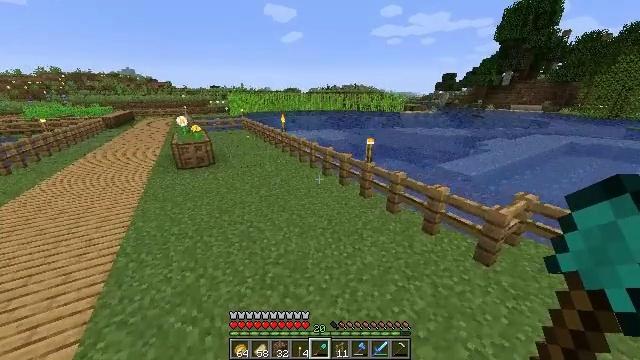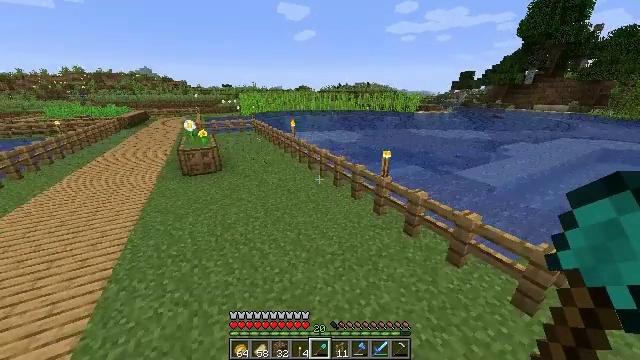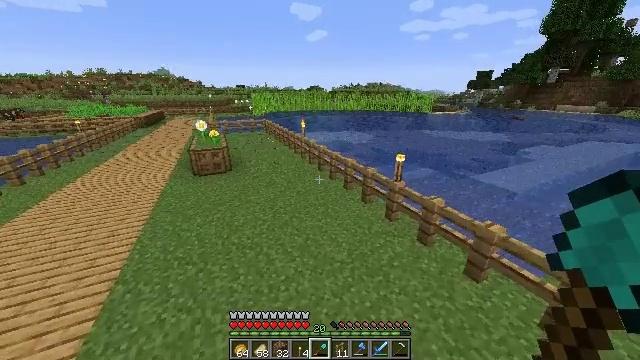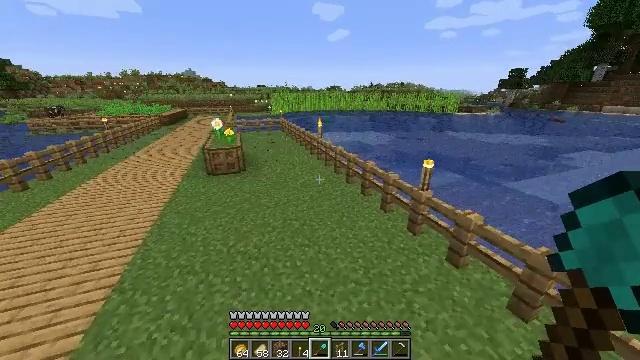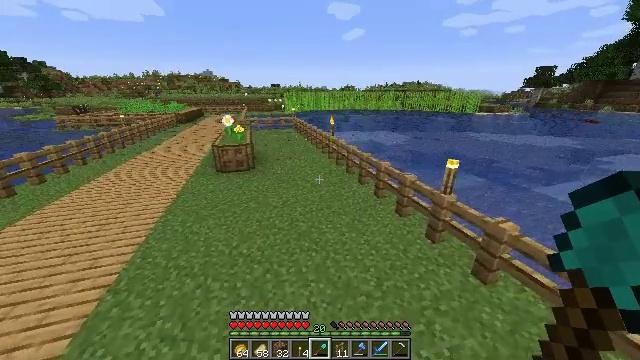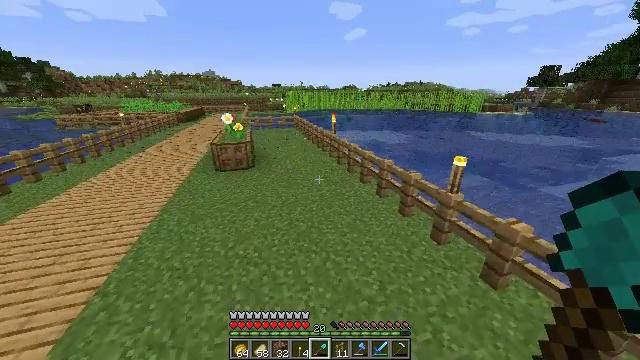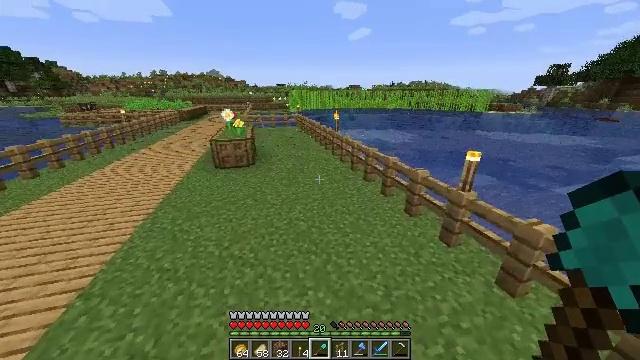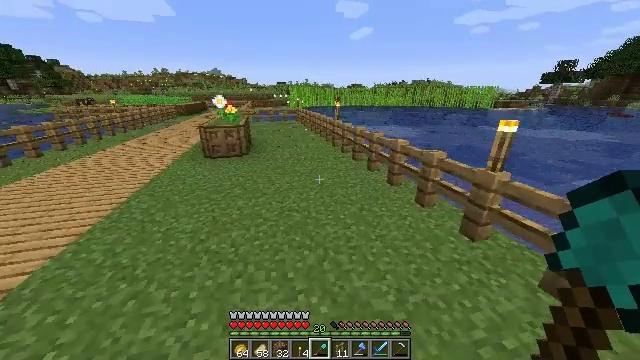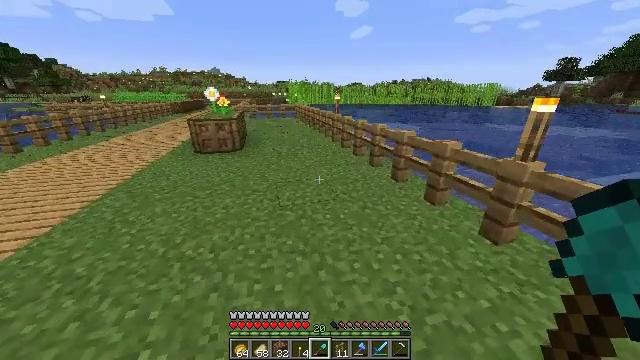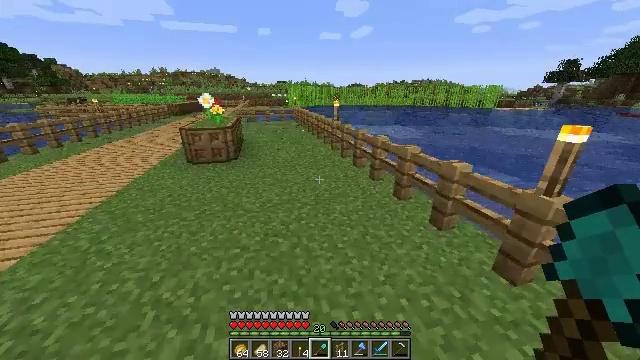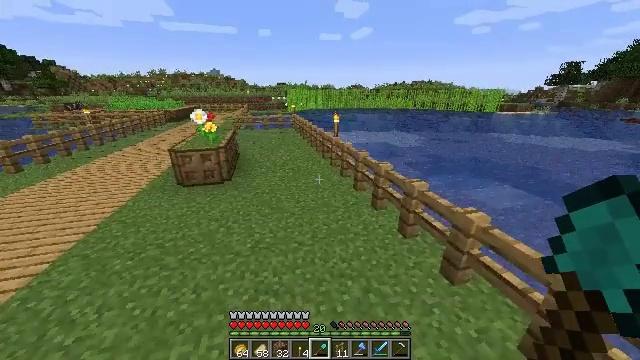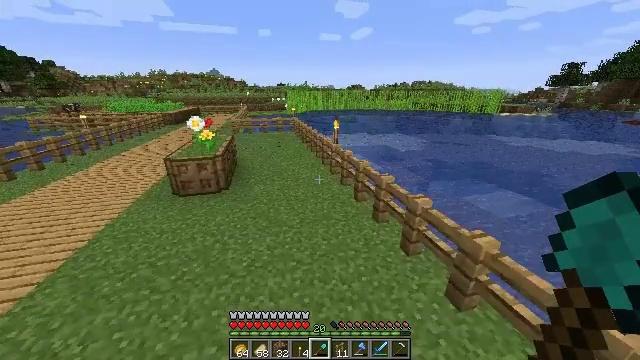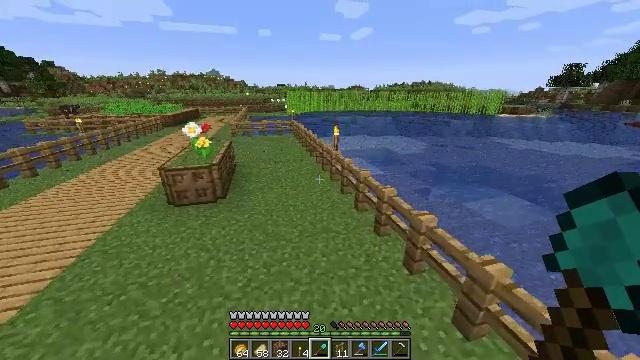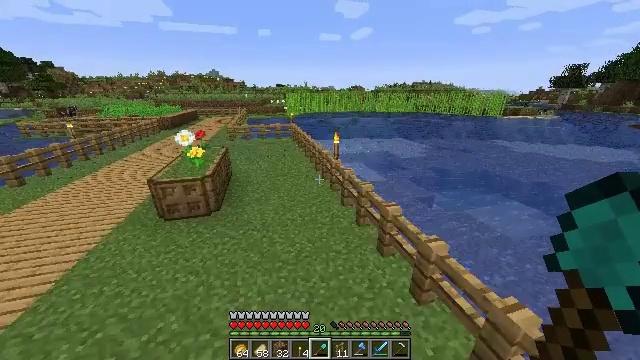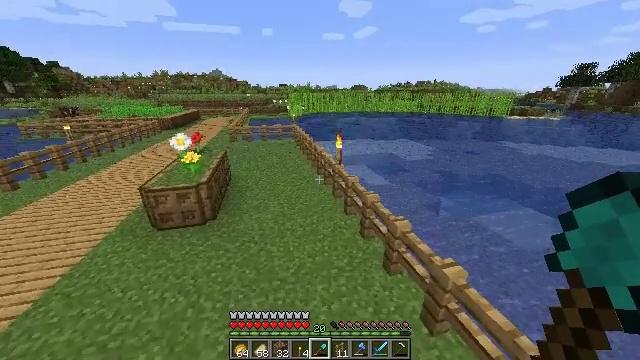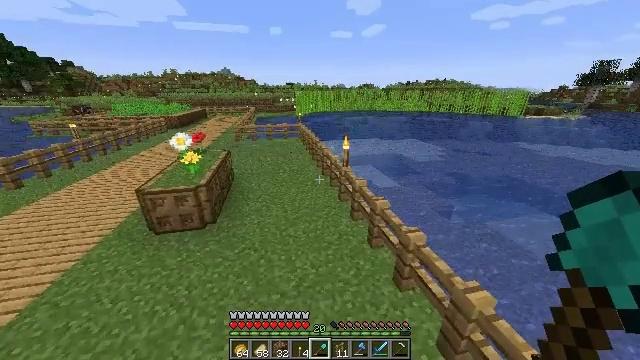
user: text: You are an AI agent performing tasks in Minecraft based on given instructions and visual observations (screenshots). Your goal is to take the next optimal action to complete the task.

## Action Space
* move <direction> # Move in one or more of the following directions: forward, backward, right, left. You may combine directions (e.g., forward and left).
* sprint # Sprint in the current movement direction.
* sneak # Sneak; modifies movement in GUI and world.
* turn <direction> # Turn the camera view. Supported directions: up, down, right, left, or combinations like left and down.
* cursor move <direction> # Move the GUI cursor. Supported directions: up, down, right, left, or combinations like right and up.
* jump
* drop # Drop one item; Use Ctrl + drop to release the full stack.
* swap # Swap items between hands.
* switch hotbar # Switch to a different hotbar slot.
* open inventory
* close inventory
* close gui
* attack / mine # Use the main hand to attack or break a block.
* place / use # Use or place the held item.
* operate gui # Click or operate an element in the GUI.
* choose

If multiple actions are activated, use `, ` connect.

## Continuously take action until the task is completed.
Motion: motion action
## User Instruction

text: Gather the torch from its position.
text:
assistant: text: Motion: move forward, turn left, jump
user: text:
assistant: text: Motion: move forward, turn left, jump
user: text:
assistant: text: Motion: move forward, turn left, jump
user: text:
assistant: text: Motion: move forward, turn left, jump
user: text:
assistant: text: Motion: move forward, jump
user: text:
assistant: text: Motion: move forward, sprint, jump
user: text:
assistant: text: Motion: move forward, sprint, jump
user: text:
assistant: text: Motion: move forward, sprint, jump
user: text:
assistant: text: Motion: move forward, sprint, jump
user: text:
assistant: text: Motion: move forward, sprint, jump
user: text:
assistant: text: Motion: move forward, jump
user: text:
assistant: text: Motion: move forward, jump
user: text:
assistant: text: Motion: move forward, jump
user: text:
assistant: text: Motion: move forward, jump
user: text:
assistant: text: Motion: move forward, turn left, jump
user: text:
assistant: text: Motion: move forward, turn left, jump
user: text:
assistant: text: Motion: move forward, turn left, jump
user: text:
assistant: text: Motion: move forward, turn left, jump
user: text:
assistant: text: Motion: move forward, sprint, turn left, jump
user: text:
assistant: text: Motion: move forward, sprint, turn left, jump
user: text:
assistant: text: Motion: move forward, sprint, jump
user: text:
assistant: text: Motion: move forward, sprint, jump
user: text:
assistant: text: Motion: move forward, sprint, jump
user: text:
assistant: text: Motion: move forward, jump
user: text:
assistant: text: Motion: move forward, jump
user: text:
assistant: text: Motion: move forward, jump
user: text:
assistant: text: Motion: move forward, jump
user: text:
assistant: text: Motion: move forward, jump
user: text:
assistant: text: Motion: move forward, turn left, jump
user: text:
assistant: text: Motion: move forward, jump